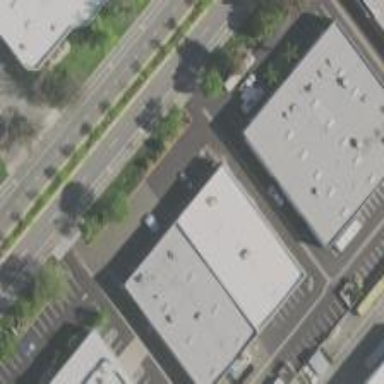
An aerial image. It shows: Industrial building.